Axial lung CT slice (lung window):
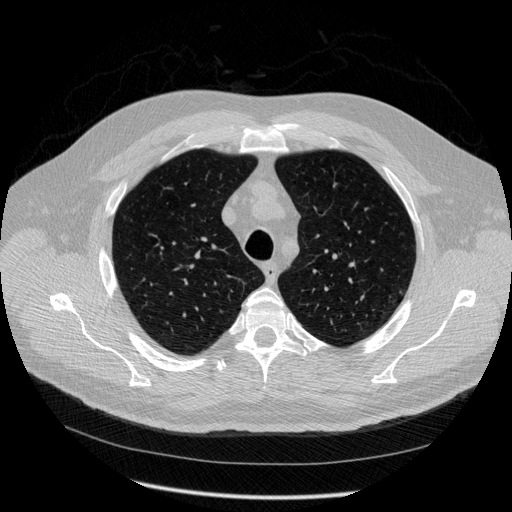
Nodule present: no